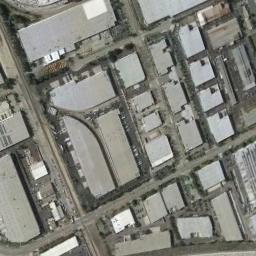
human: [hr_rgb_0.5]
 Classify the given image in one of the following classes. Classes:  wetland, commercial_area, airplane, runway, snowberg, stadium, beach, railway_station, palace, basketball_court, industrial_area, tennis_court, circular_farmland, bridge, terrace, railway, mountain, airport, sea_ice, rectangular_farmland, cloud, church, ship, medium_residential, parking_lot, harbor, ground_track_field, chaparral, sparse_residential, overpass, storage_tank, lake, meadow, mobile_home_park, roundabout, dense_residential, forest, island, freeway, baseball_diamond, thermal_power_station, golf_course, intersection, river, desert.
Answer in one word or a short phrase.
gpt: industrial_area